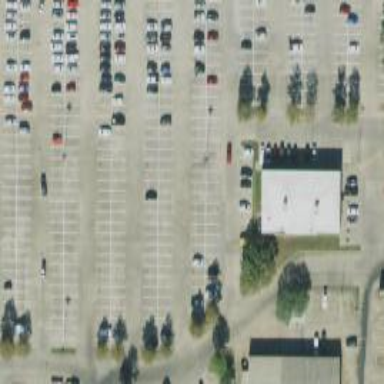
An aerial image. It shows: Parking space.